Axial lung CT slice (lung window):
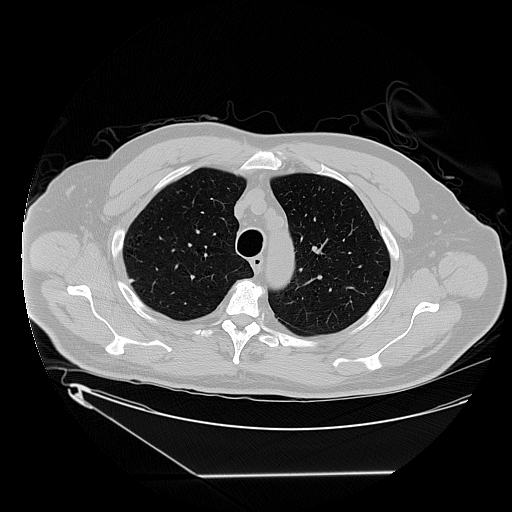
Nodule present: no